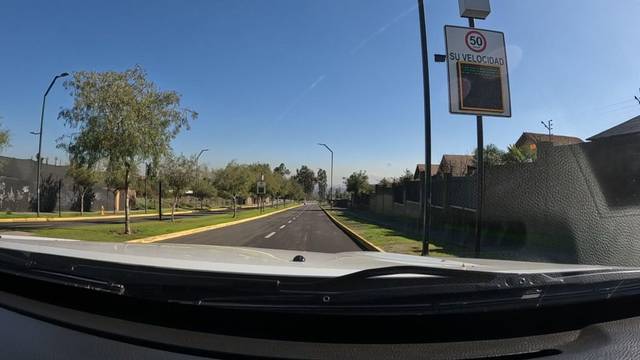
Region: Chile
Coordinates: -33.492, -70.539